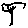
Label: tree